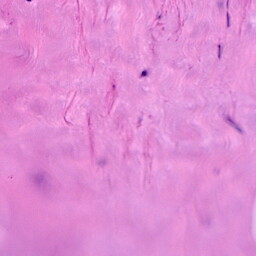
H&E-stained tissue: Breast